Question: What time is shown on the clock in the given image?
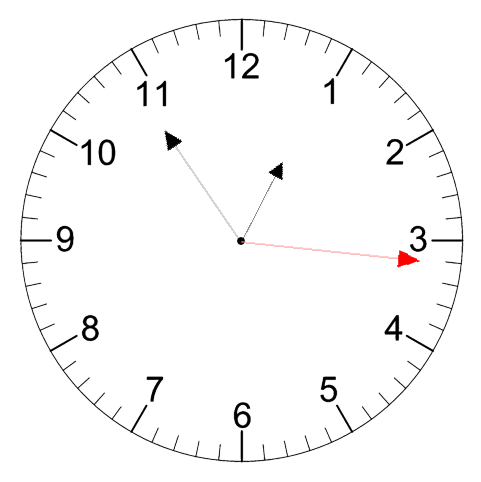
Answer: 12:54:16